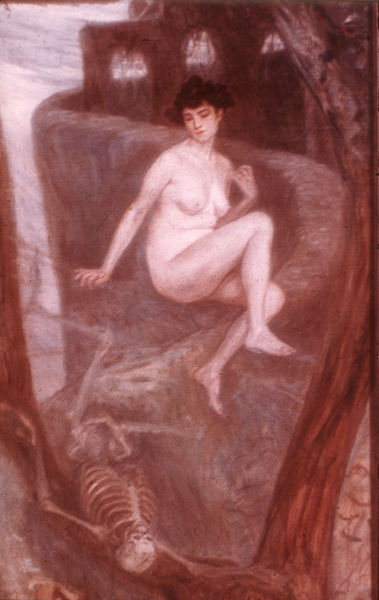
Titel: Le arane
Künstler: Julio Ruelas
Schlagwörter: akt, baum, gemälde, nackt, brust, busen, frau, tod, tot, spiegelung, haare, pose, mauer, arch, arches, architecture, oil, red, white, black, dark, face, female, grey, hair, modern, old, painting, sit, sitting, wall, windows, woman, mirror, brown, gemäuer, hand, skelett, sad, naked, nude, rocks, skin, sky, tree, nature, ocean, sea, see, water, waves, young, death, light, path, frame, castle, ruins, shadow, devil, falling, breast, bridge, outside, gerippe, human, arms, trunk, temple, walls, beauty, breasts, figure, pale, structure, spinnweben, tan, maiden, skeleton, thighs, bones, skull, surreal, schöne, spinngewebe, serene, cobweb, web, brunette, edge, dim, han, eerie, sceleton, webs, brownhair, spiderwebs, poised, ssea, skelet